Interaction volume radius: 5 \u00c5
Interaction volume height: 30 \u00c5
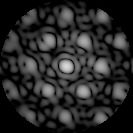
Disorder parameter: 0.2772